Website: bh-photo
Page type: receipt
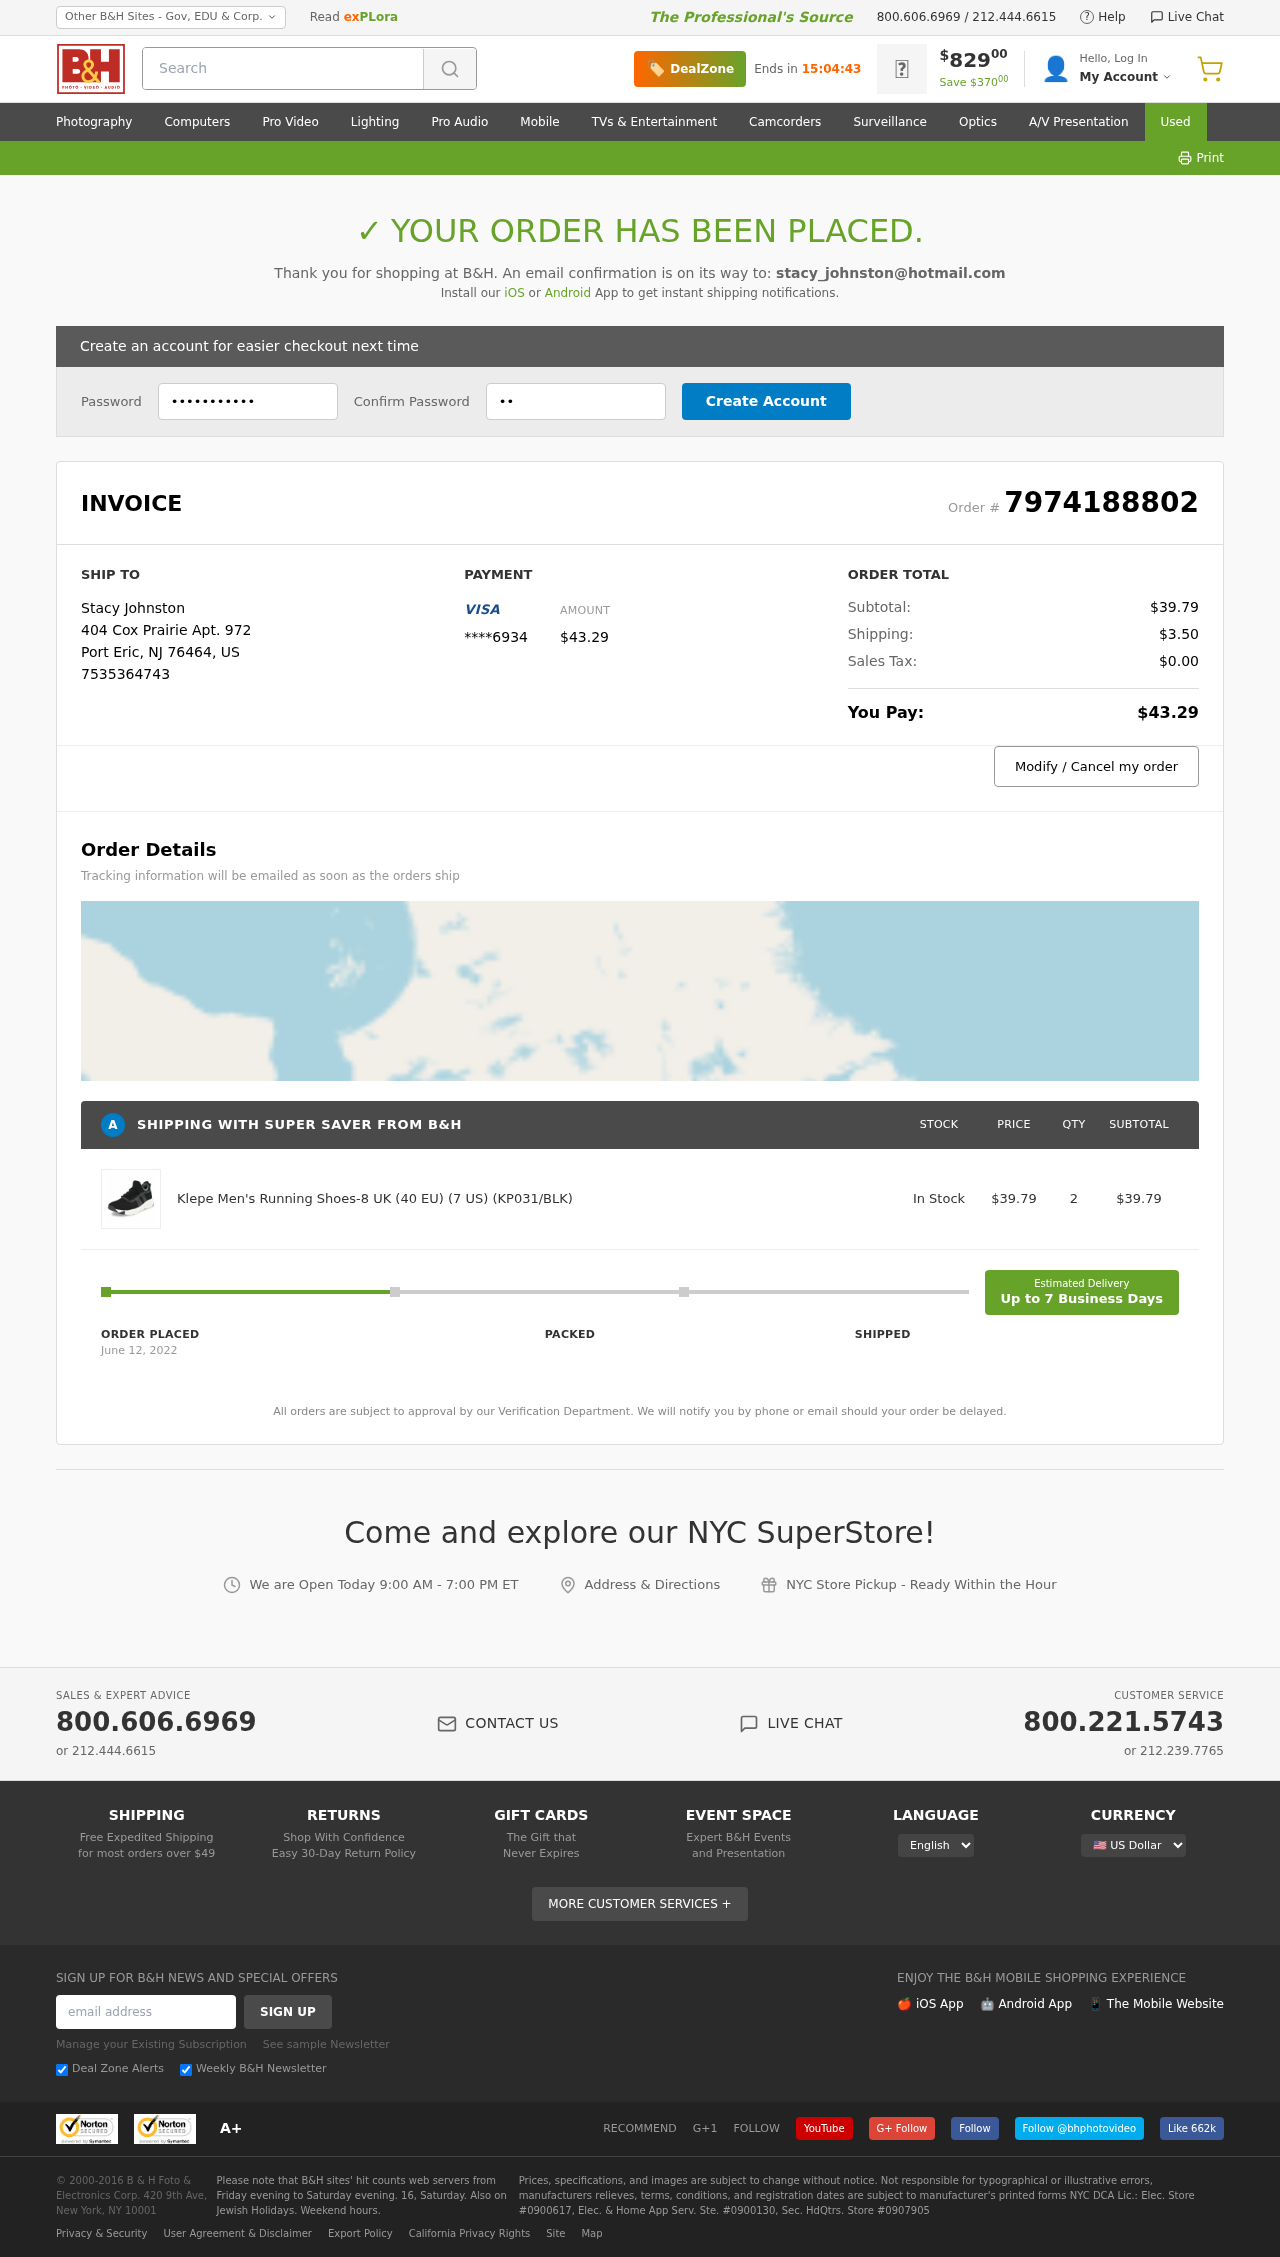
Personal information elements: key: PII_CARD_LAST4
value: ****6934
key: PII_CITY
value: Port Eric
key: PII_COUNTRY_CODE
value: US
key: PII_EMAIL
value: stacy_johnston@hotmail.com
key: PII_FULLNAME
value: Stacy Johnston
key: PII_PHONE
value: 7535364743
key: PII_POSTCODE
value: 76464
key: PII_STATE_ABBR
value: NJ
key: PII_STREET
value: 404 Cox Prairie Apt. 972
Product elements: key: PRODUCT1_NAME
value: Klepe Men's Running Shoes-8 UK (40 EU) (7 US) (KP031/BLK)
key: PRODUCT1_PRICE
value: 39.79
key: PRODUCT1_QUANTITY
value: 2
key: PRODUCT1_SUBTOTAL
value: $39.79
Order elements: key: ORDER_ID
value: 7974188802
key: ORDER_TOTAL
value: $43.29
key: ORDER_SUBTOTAL
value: $39.79
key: ORDER_SHIPPING_COST
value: $3.50
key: ORDER_TAX
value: $0.00
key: ORDER_DATE
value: June 12, 2022
Search elements: key: HEADER_SEARCH
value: Search